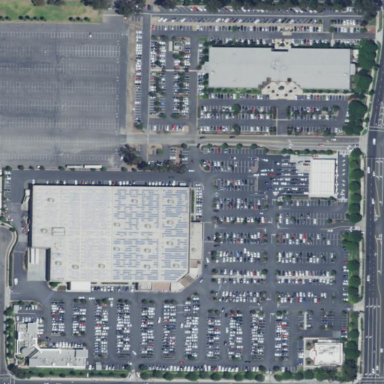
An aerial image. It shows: Retail area.